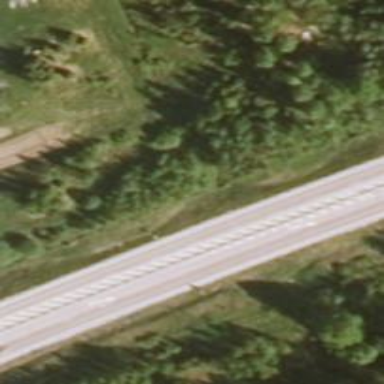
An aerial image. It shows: Asphalt road classified as trunk highway.